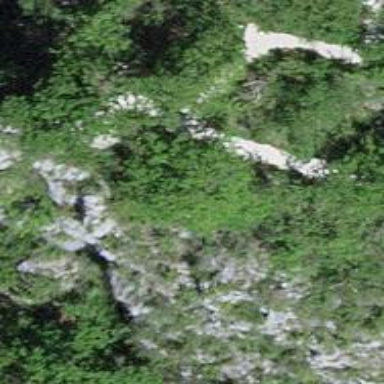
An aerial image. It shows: Natural cliff.